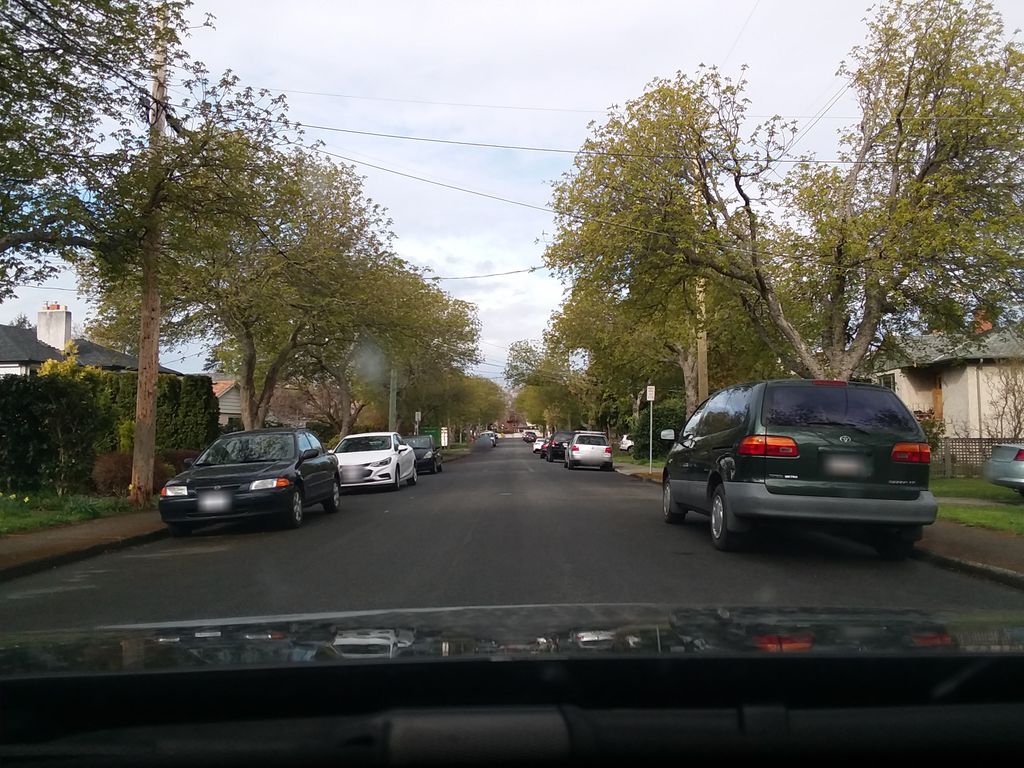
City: victoria